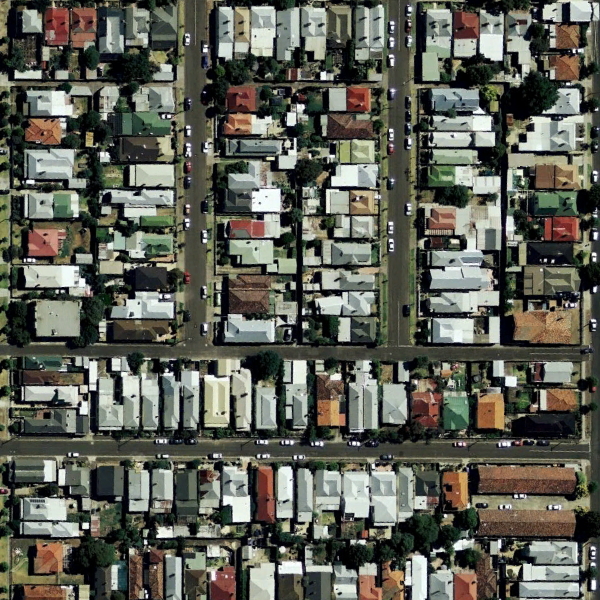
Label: DenseResidential